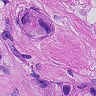
Metastatic tissue present: yes